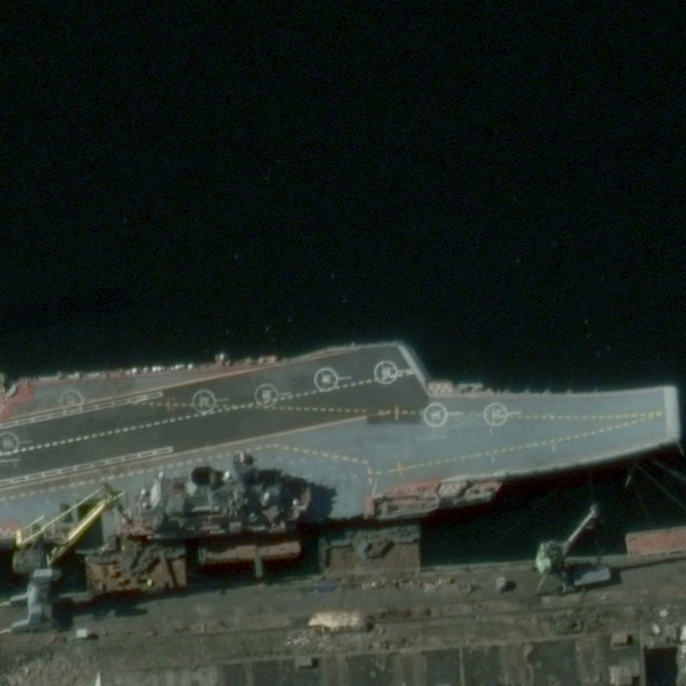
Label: Kuznetsov-class_aircraft_carrier